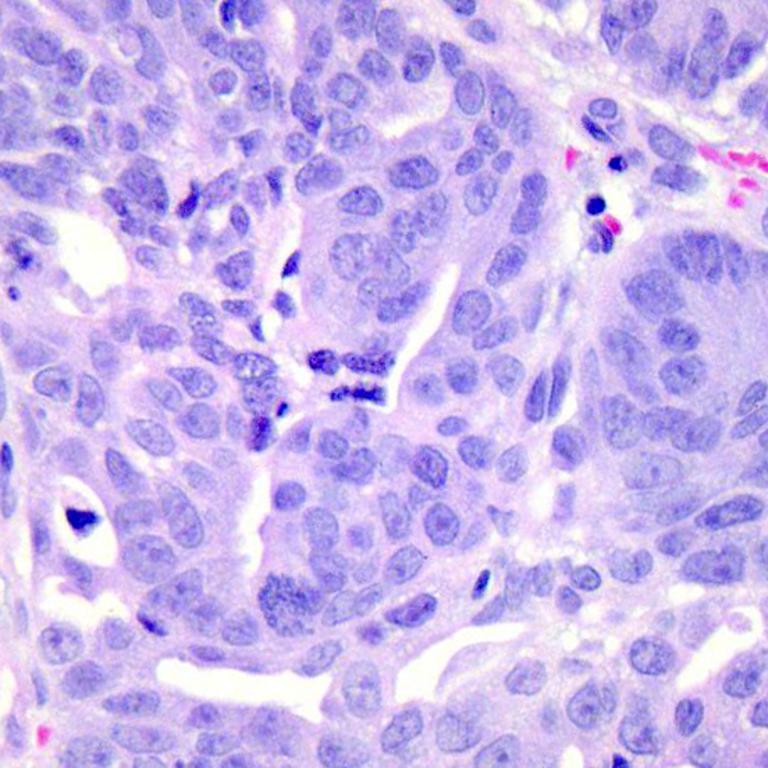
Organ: colon
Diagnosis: adenocarcinomas